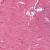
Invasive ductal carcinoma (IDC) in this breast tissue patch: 0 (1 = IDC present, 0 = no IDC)